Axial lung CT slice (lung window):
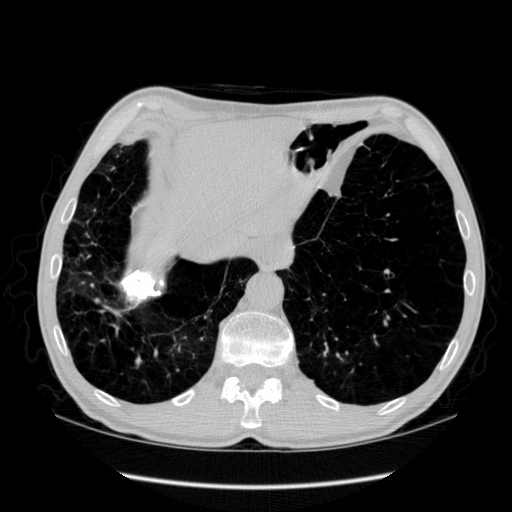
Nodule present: no